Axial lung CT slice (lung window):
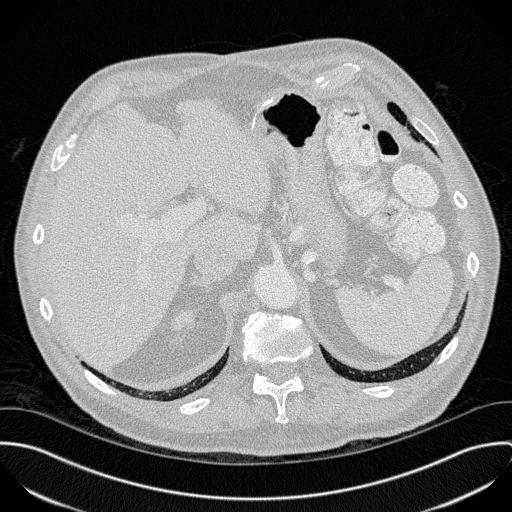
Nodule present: no